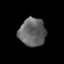
Tissue: prostate
Cell type: Epithelial cells
Senescence score: 0.2856
Nuclear area (px): 733
Mean DAPI intensity: 99.997